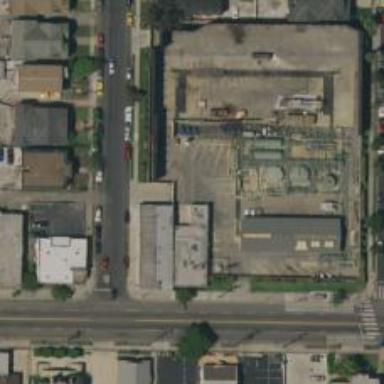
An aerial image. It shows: Alley designated for service vehicles.